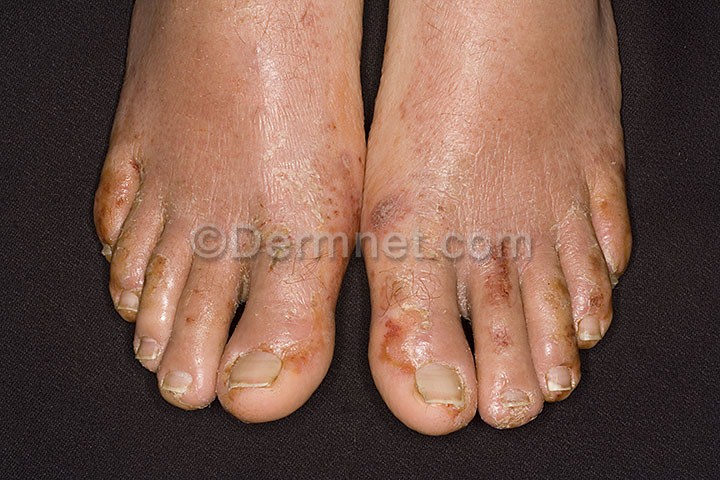
Disease: Eczema Photos